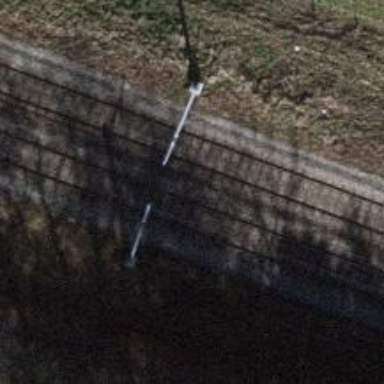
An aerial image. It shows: Railway signal.